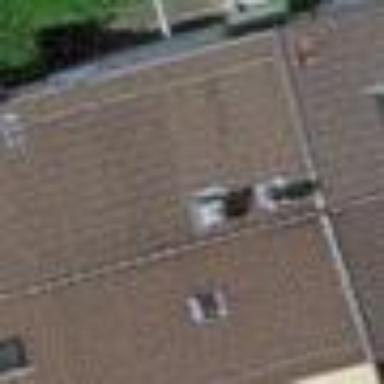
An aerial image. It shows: Terrace building.